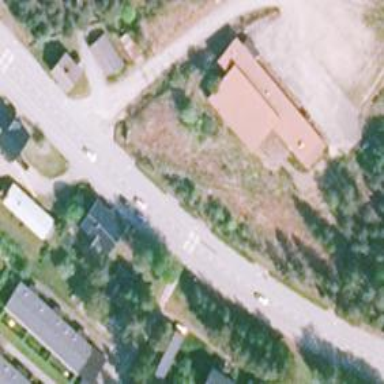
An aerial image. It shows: View of road.